Question: How do i add dashes(-) til my cell value = 5, If my length character is not equal to five and i have a 4 character, ... what i want it to do if i have cell value less then 5 then i want it to replace with dashes(-) till my cell length value reach to 5 character. Here is my Code and image... IMAGE will make more sense.. let me know if there is any confusion.
'''
Sub xn()
Dim x As Integer, lastrow As Long, a As Long, i As Long
Dim xcell As String
a = 1
lastrow = Worksheets("Sheet2").UsedRange.Rows.Count + 1
For i = a To lastrow
xcell = Worksheets("Sheet2").Range("A" & i).Value
Do Until Len(xcell) = 5
If Len(xcell) <> 5 Then
Worksheets("Sheet2").Range("C" & i) = Replace(xcell, " ", "_")
Else
Exit Do
End If
Loop
Next i
End Sub
'''
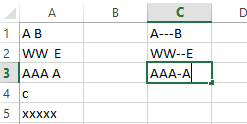
Answer: try this
'''
Sub test()
Dim lastrow&, i&, xcell$, z%
lastrow = Sheet2.Cells(Rows.Count, "A").End(xlUp).Row
For i = 1 To lastrow
xcell = Replace(Sheet2.Range("A" & i).Value, " ", "")
If Len(xcell) < 5 And xcell <> "" Then
z = 5 - Len(xcell)
Sheet2.Cells(i, "C").Value = Left(xcell, Len(xcell) - 1) & _
WorksheetFunction.Rept("-", z) & Right(xcell, 1)
Else
Sheet2.Cells(i, "C").Value = xcell
End If
Next i
End Sub
'''
output